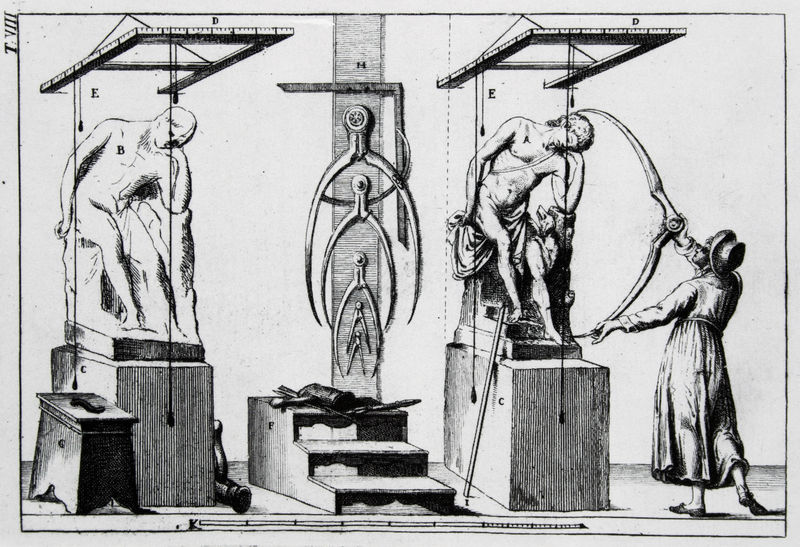
Titel: Die Punktiermethode mit Hilfe des Lotrahmens
Künstler: Francesco Carradori
Standort: viele Standorte
Institution: viele Standorte
Schlagwörter: akt, dunkel, kopf, mann, nackt, schatten, weiß, akte, menschen, sitzen, frau, grau, holz, hut, marmor, männer, schwarz, skizze, stützen, zeichnung, masse, anatomie, architektur, arm, geschichte, mensch, rahmen, sockel, stein, steine, mantel, sitzend, blatt, arbeit, skulptur, statue, holzschnitt, modell, studie, grafik, graphik, linien, hocker, schemel, figuren, treppe, treppen, tafel, zahlen, einheit, atelier, stufe, stufen, plastik, podest, rodin, steinmetz, tusche, zangen, antike, denken, linie, gerät, druck, schwarzweiss, radierung, stich, künstler, illustration, buchstaben, beschriftung, denker, bleistift, medizin, entwurf, kunst, künstlerin, pinsel, kopie, tinte, original, studien, skulpturen, handwerk, säge, werkzeug, plastiken, zahl, hammer, antik, scwarz, schüler, lineal, kupferstich, bock, klassik, grieche, latte, wissenschaft, lehre, bildhauer, massstab, winkel, podeste, durchschnitt, vergleich, aufmass, mass, mathematik, proportion, messlatte, messung, fortschritt, kuperstich, vermessung, blöcke, fertig, zirkel, abnahme, lot, biologie, folter, geräte, meissel, skulpteur, masseinheit, regeln, messen, gesetze, radius, vorbild, schaubild, kopieren, vermessen, apparatur, beispiel, kopist, übertragung, anatom, arbeitsgerät, imitat, ma stab, massband, menschliche darstellung, messgeräte, replik, gerätschaften, kopien, aufstützend, manntuch, repliken, we9